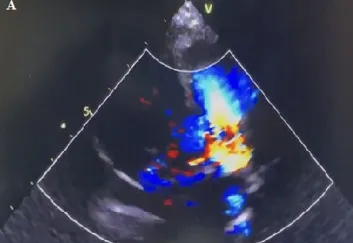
Color doppler post-PDA ligation showing, no residual PDA flow with non-obstructive supravalvular narrowing.
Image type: radiology (ultrasound)